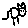
Label: cat